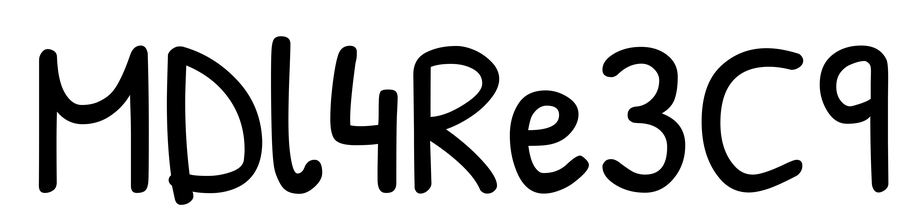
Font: PatrickHand-Regular